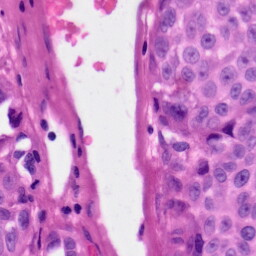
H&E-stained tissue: Skin